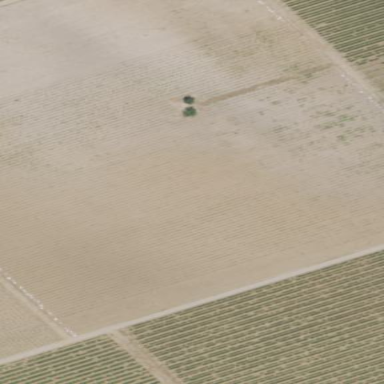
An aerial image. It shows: Vineyard with grape crops.